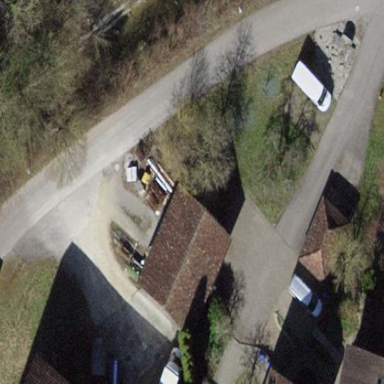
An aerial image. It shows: Garage.